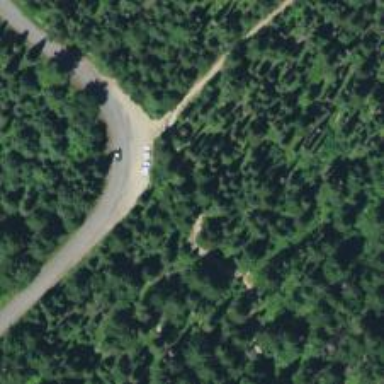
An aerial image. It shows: Footway with excellent trail visibility.